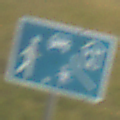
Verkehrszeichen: BeginnVerkehrsberuhigterBereich
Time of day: SunriseSunset
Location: Outdoor (Nature)
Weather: PartlyCloudy
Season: NotSpecified
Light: Natural